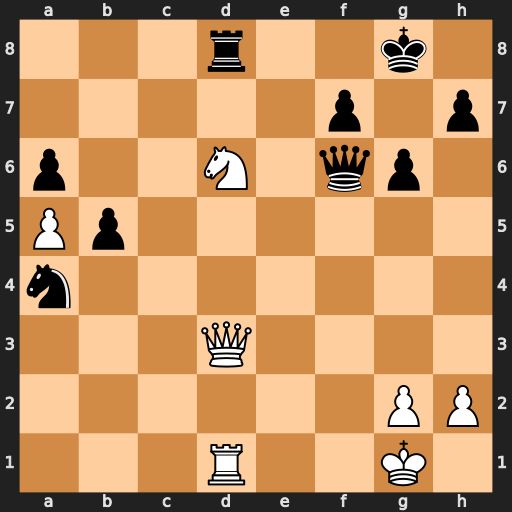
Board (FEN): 3r2k1/5p1p/p2N1qp1/Pp6/n7/3Q4/6PP/3R2K1
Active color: w
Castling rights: -
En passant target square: -
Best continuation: Ne4 Qb6+ axb6